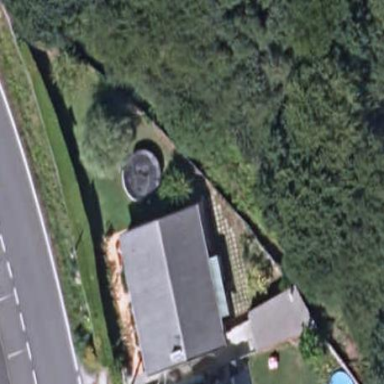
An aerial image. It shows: Simple and straightforward house.